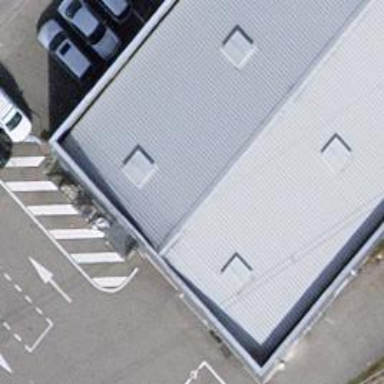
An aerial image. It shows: Vehicle inspection site.